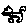
Label: cat